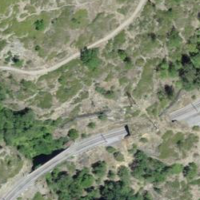
EUNIS habitat code: 44
Species observed at this site:
Eurydema oleracea
Mylabris variabilis
Celypha striana
Vibidia duodecimguttata
Epinotia cruciana
Spilostethus saxatilis
Alcis repandata
Calliptamus italicus
Ancylis obtusana
Cylindromyia bicolor
Argyresthia goedartella
Cydia pomonella
Eucosma pupillana